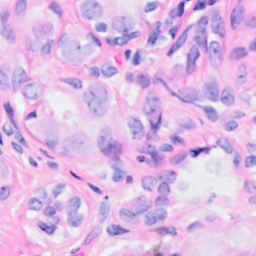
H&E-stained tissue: Breast